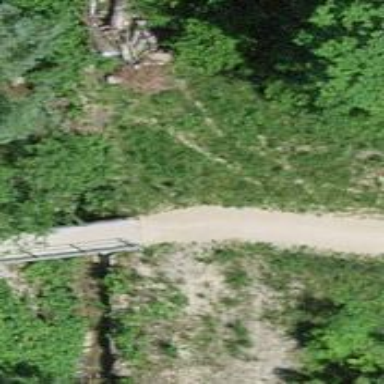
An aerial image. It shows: Dirt path bridge.